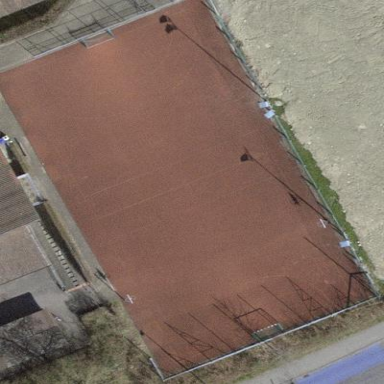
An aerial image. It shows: Multi-sport pitch for leisure activities.